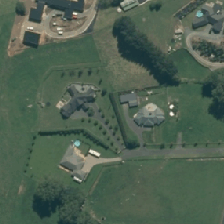
Land cover: urban_build_up